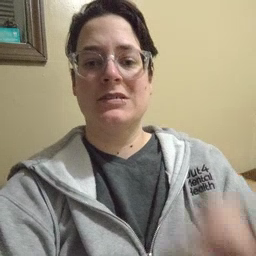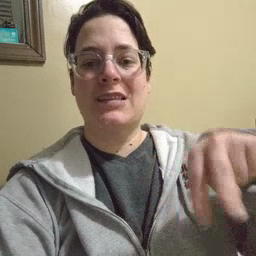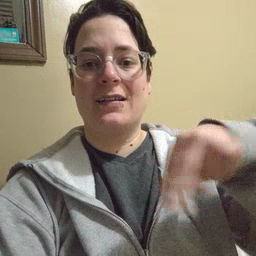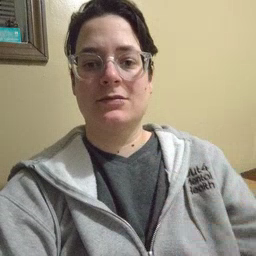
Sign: dance